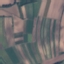
Land use / land cover: PermanentCrop